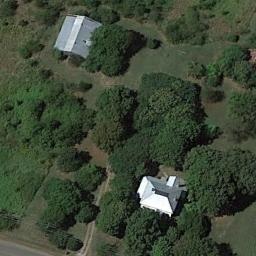
Label: residential